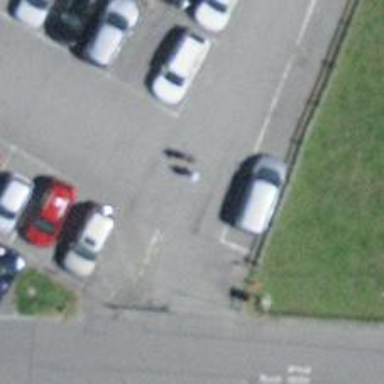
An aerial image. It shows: Road serving as parking aisle.